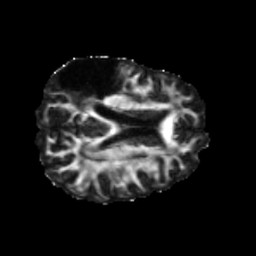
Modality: FA
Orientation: axial
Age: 59
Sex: female
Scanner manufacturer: siemens
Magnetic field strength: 3 T
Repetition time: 5.47 s
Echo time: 0.0854 s